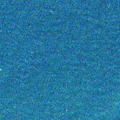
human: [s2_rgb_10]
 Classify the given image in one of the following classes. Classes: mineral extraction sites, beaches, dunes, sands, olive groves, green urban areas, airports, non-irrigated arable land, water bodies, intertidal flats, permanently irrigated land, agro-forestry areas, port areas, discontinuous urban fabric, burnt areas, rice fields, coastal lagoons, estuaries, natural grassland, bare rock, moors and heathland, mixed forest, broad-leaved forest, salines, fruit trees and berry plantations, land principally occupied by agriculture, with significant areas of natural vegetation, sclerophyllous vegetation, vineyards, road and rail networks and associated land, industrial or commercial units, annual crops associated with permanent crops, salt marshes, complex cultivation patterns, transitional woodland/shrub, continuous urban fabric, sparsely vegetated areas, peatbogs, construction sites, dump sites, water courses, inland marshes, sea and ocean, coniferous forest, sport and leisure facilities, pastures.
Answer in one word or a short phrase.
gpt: sea and ocean